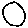
Label: circle